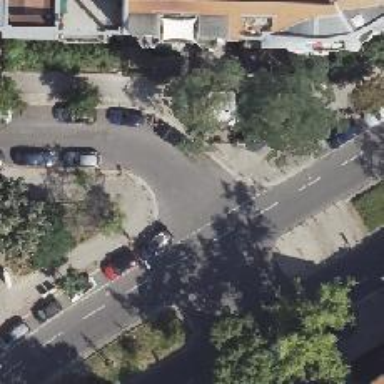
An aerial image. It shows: Asphalt footway with unmarked crossing.